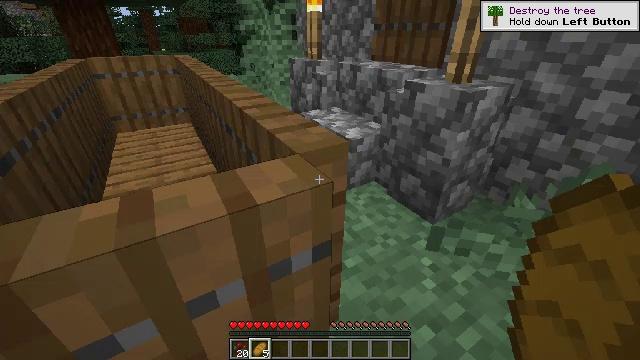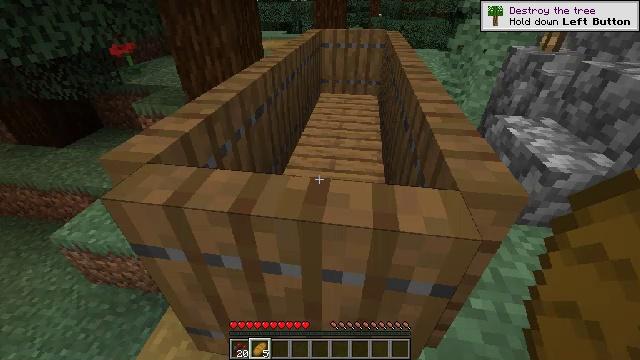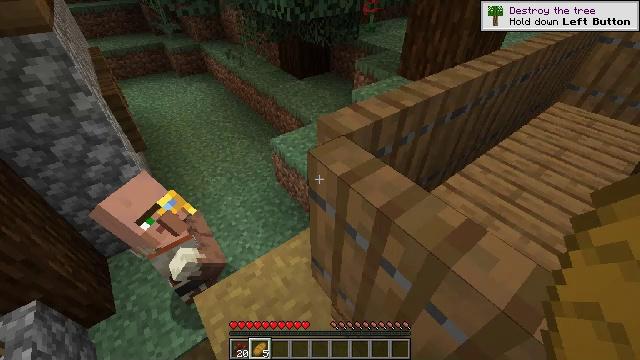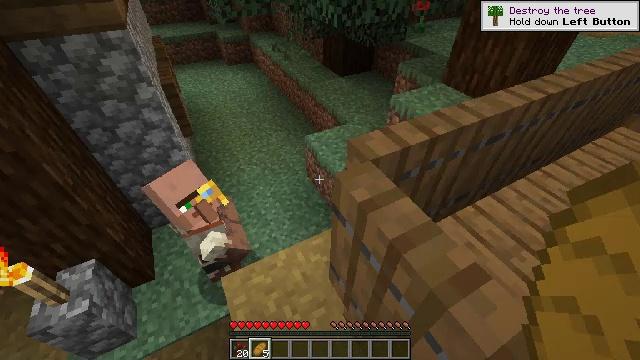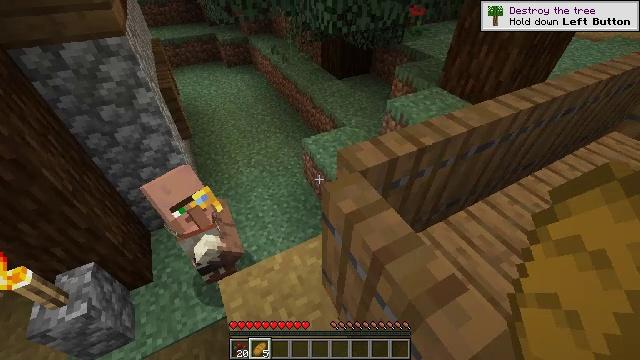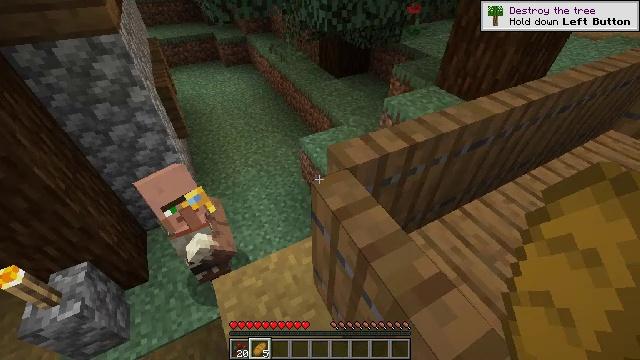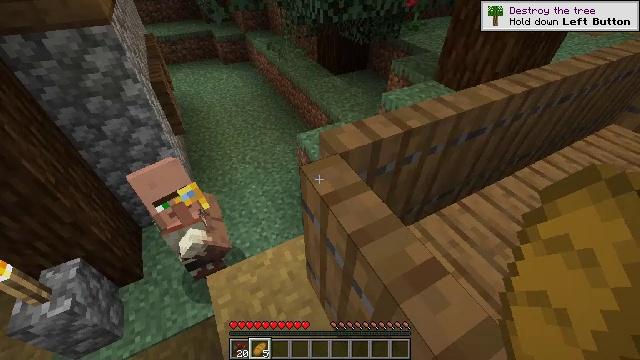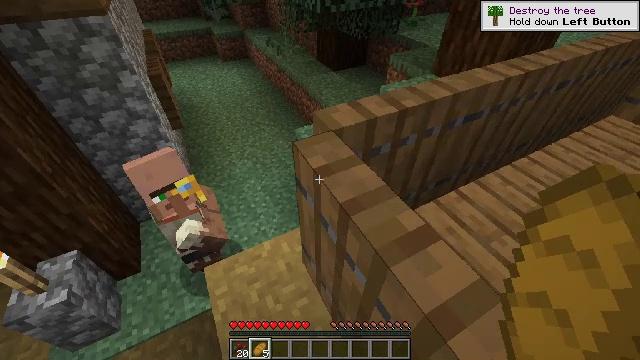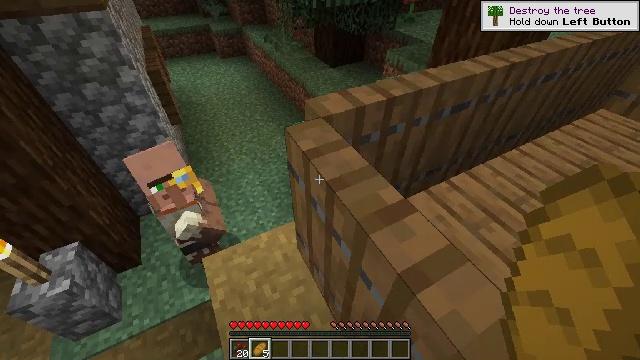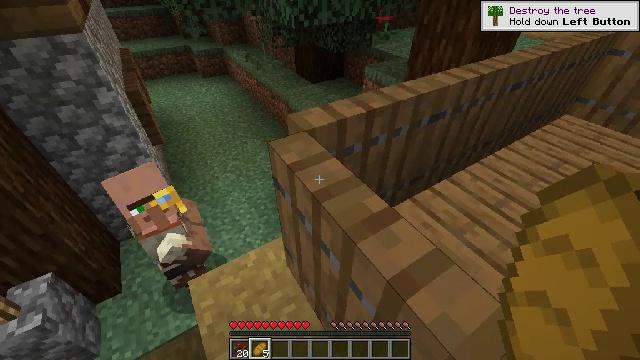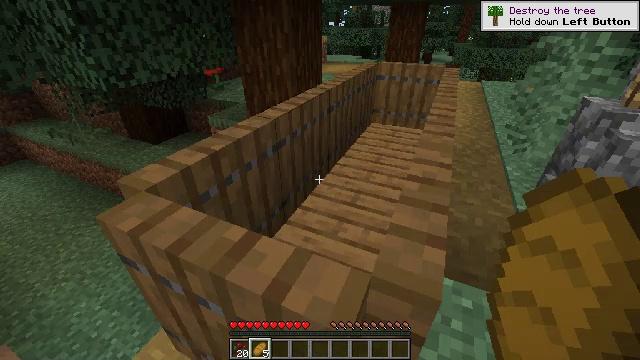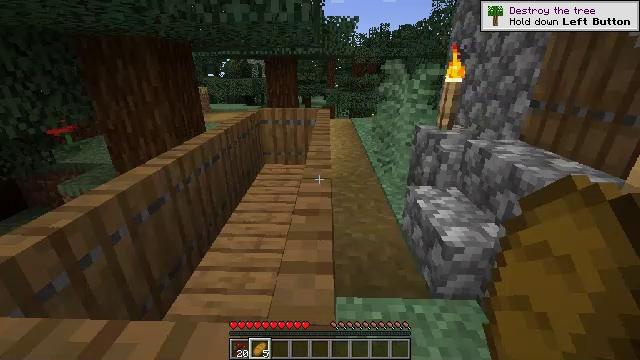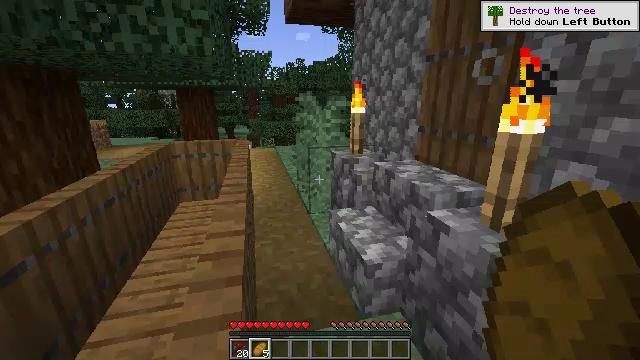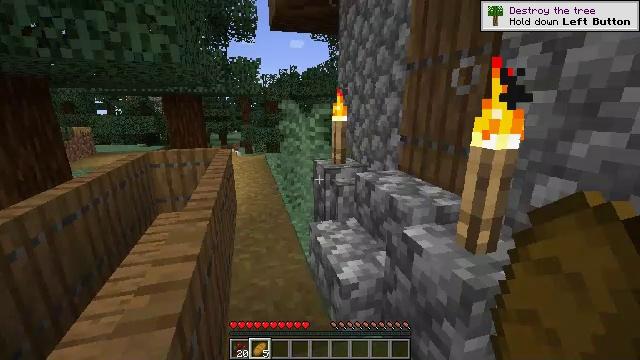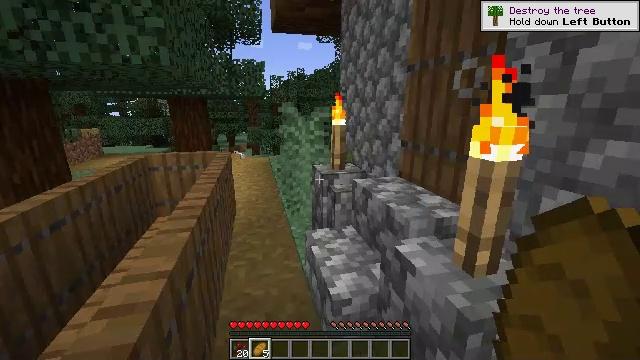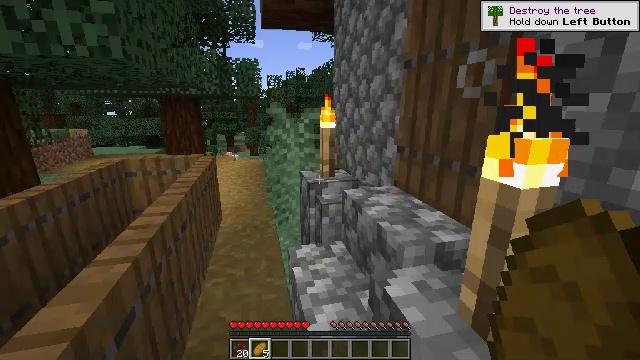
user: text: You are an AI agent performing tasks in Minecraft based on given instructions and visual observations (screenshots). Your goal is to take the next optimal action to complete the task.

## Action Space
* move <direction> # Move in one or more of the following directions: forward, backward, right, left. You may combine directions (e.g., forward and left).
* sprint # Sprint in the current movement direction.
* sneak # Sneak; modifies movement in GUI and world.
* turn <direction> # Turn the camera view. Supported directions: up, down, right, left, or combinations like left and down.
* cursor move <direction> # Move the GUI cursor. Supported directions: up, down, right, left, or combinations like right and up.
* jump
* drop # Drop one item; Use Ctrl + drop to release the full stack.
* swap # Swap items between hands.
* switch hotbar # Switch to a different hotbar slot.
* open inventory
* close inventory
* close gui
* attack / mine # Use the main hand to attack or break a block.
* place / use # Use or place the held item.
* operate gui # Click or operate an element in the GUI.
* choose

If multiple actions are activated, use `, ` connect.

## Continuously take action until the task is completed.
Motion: motion action
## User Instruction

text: Dismantle the blue bed.
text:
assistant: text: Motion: move forward and move right, turn left and down, jump
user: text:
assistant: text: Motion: move forward and move right, turn left and down, jump
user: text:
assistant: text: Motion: move right, turn left and down, jump
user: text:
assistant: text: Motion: move right, jump
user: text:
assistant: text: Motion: move right, jump
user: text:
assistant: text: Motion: move right
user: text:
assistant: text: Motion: move right
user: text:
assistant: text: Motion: move right
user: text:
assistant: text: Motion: move right, turn right and up
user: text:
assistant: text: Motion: move forward and move right, turn right and up
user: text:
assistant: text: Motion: move forward and move right, turn right and up
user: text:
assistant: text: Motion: move forward and move right, turn right and up
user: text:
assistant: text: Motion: move forward and move right, turn right and up
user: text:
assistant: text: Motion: move forward, turn left
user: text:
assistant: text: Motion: move forward
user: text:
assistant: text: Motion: move forward
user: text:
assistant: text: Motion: move forward
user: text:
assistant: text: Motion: move forward
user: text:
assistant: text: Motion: move forward
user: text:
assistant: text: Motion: move forward and move left, turn right
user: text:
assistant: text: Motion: move forward and move left, turn right
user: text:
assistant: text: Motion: move forward and move left, turn right
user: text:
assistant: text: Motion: move forward and move left, turn right and up
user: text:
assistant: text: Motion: move forward, turn right and up
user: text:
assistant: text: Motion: move forward and move right
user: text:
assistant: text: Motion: move forward and move right, use / place
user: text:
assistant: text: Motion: move forward and move right, use / place
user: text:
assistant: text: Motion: move forward, use / place
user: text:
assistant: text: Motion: move forward
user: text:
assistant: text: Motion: move forward